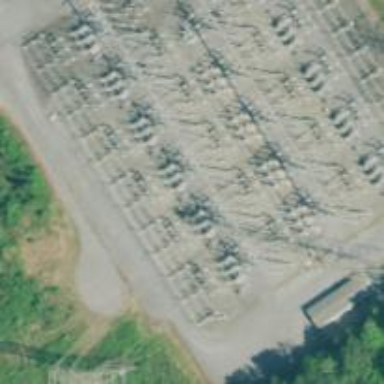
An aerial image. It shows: Switch used for power control.